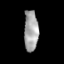
Tissue: skin
Cell type: Epithelial cells
Senescence score: 0.2775
Nuclear area (px): 568
Mean DAPI intensity: 164.676